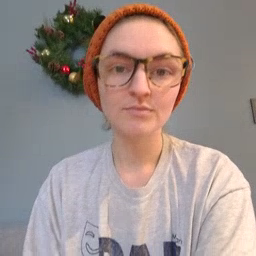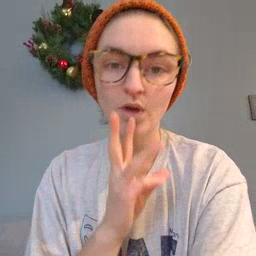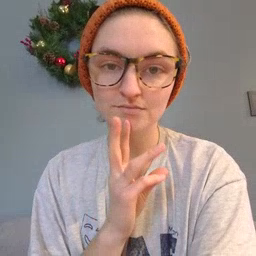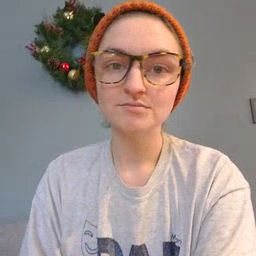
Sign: water